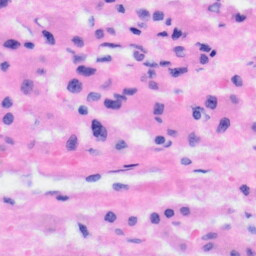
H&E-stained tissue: Liver